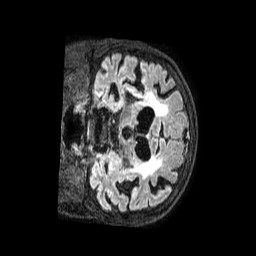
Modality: FLAIR
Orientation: coronal
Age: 50
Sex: male
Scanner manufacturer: philips
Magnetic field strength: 3 T
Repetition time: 4.8 s
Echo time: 0.34 s